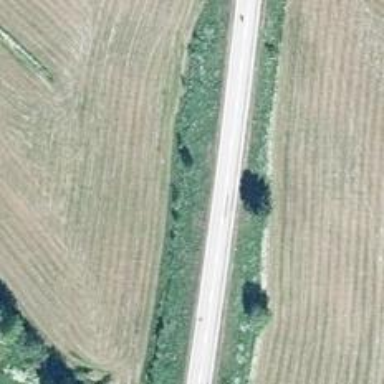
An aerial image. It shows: Secondary road with asphalt surface.